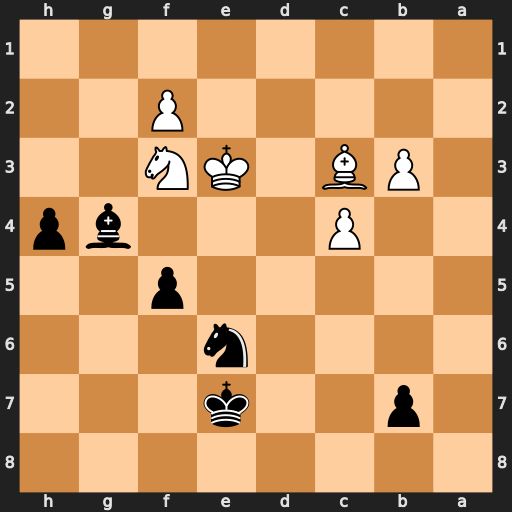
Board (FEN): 8/1p2k3/4n3/5p2/2P3bp/1PB1KN2/5P2/8
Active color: b
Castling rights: -
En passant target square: -
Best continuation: f4+ Ke4 Bxf3+ Kxf3 h3